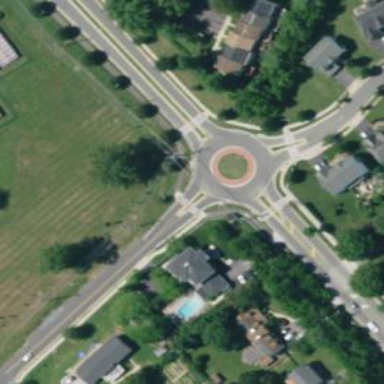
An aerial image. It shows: Secondary road leading to roundabout.